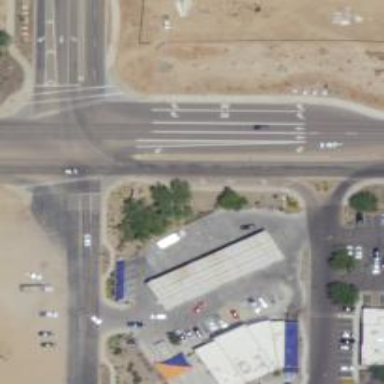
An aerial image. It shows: Solid stop line on the road marking.